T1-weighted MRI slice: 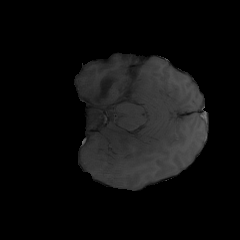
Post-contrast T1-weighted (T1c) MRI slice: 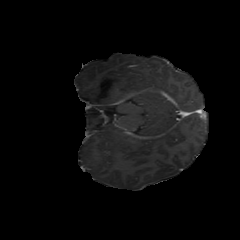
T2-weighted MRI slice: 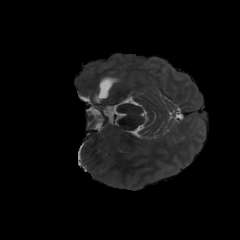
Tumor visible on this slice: no